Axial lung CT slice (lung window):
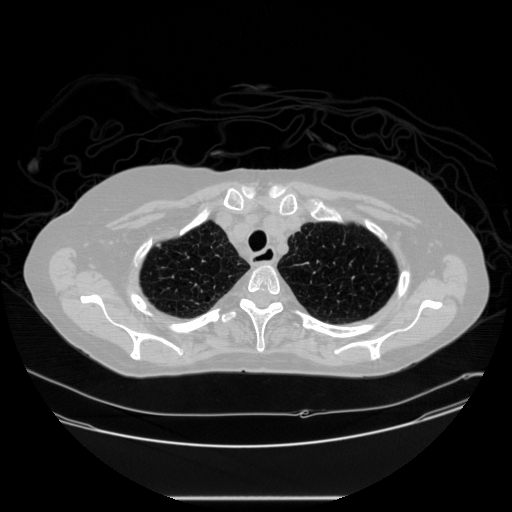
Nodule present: no